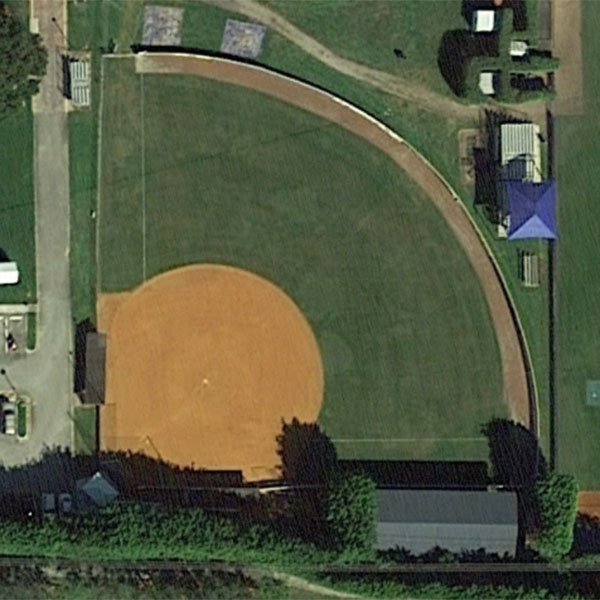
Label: BaseballField